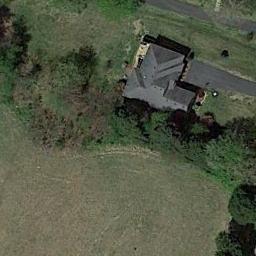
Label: sparse_residential